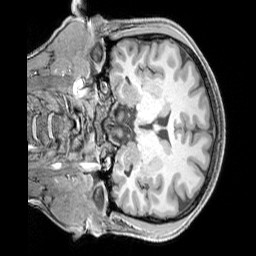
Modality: T1w
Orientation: coronal
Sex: male
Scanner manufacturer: siemens
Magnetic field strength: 3 T
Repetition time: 2.3 s
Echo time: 0.00226 s